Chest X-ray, AP view. Patient: 68 years old, sex F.
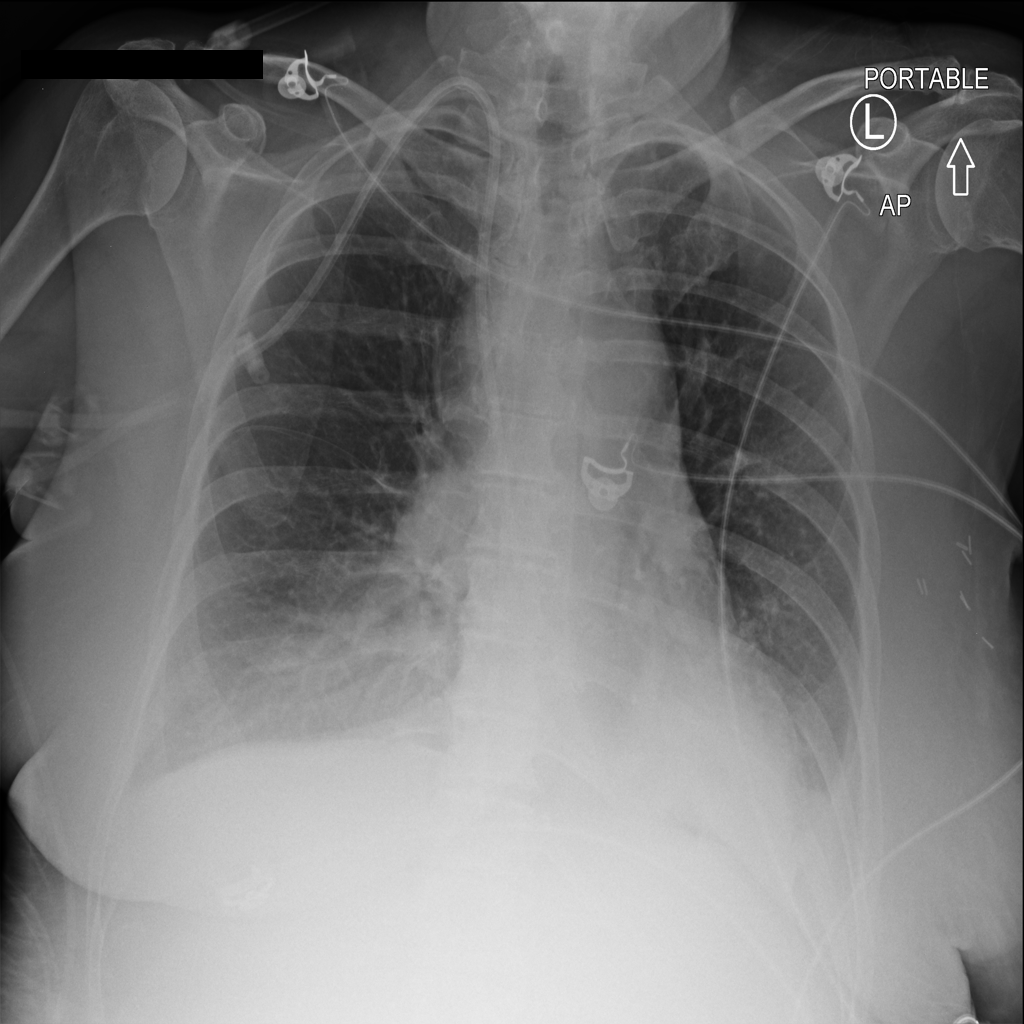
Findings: Atelectasis, Consolidation, Mass